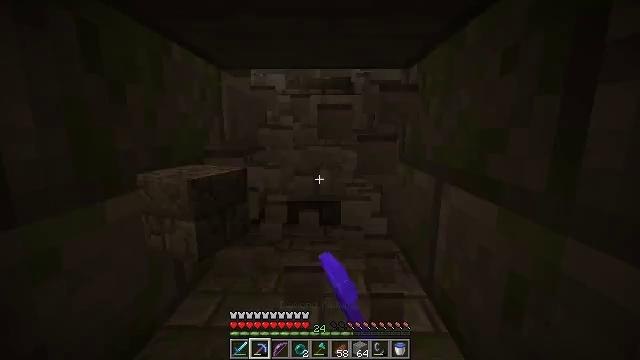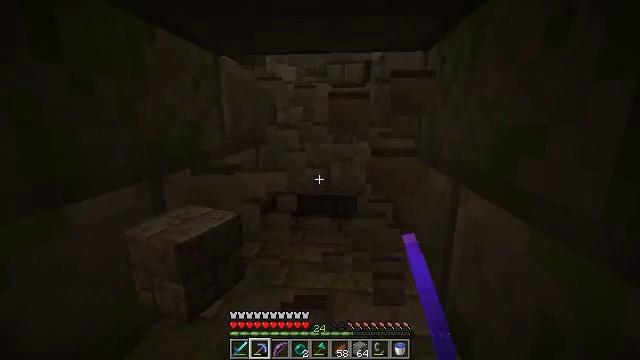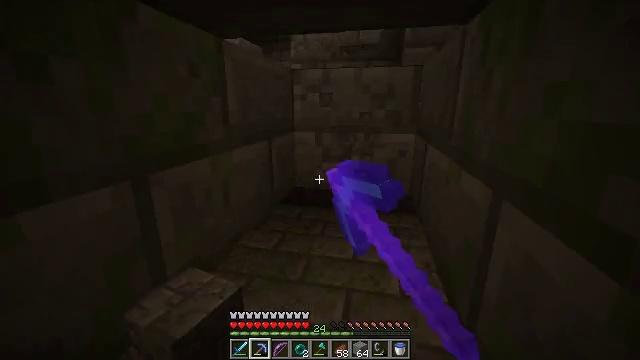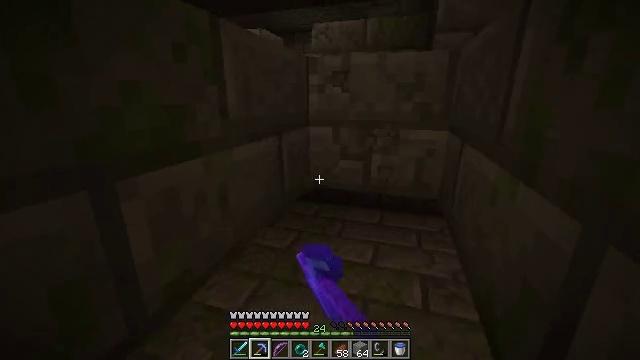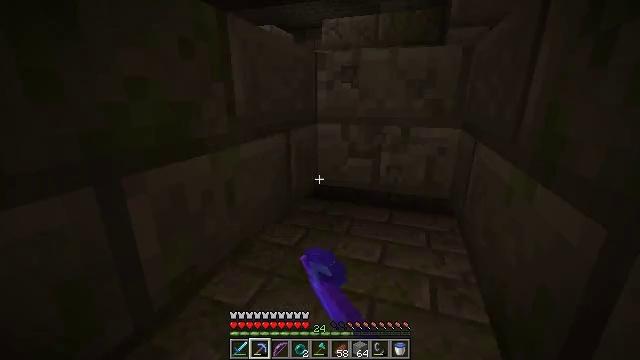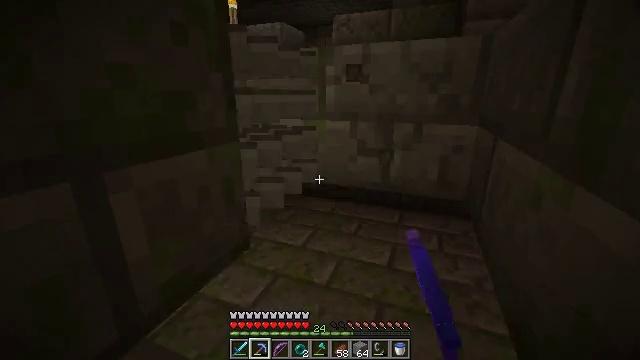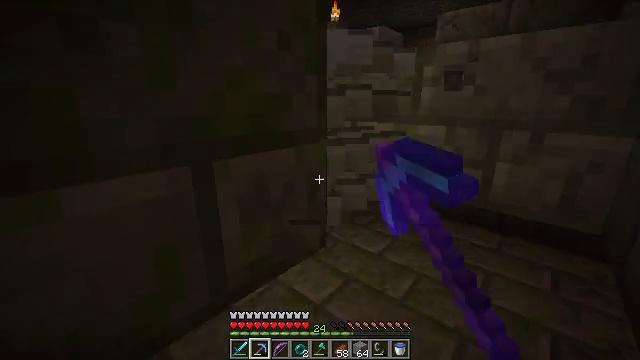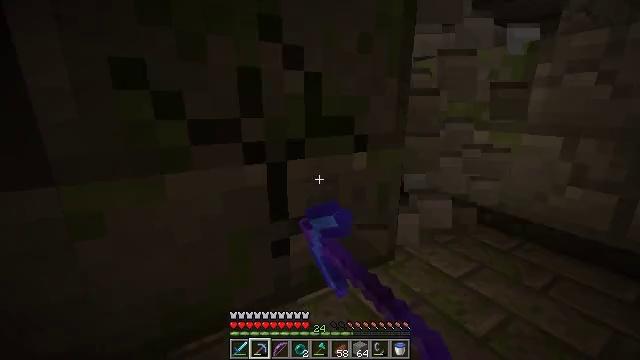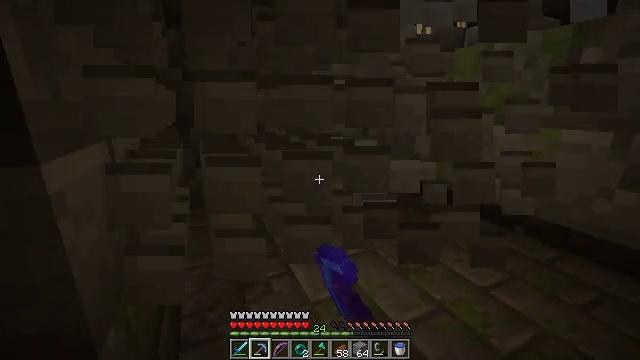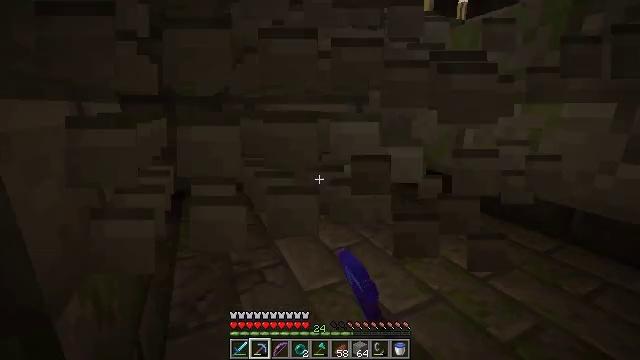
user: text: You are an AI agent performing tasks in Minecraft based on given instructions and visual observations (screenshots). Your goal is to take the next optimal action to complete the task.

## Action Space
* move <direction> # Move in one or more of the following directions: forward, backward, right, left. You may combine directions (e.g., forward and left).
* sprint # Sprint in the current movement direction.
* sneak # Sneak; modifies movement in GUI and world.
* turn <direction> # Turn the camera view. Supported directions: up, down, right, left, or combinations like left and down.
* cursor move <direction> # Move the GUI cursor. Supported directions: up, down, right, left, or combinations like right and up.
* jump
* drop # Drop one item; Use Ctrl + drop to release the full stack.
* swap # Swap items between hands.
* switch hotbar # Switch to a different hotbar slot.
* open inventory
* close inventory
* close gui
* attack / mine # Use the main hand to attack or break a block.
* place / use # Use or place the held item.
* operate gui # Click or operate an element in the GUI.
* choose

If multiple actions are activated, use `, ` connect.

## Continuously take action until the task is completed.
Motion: motion action
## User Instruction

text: Remove infested stone bricks from a stronghold.
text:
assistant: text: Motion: move forward and move right, turn left and down, attack / mine
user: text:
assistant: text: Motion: move forward and move right, turn left and down, attack / mine
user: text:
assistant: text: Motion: move right, turn left and down, attack / mine
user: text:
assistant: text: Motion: turn left, attack / mine
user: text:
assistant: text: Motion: turn left, attack / mine
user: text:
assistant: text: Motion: turn left, attack / mine
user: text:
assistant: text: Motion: move right, sneak, turn left and up, attack / mine
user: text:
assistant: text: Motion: move right, sneak, turn left, attack / mine
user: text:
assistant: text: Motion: move right, sneak, attack / mine
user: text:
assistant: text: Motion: sneak, attack / mine